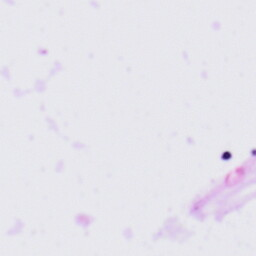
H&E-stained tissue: Tonsil